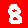
Digit: 8